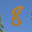
Label: 8